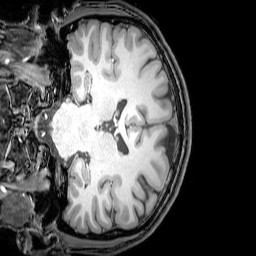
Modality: T1w
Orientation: coronal
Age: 22
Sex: male
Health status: healthy
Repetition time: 0.081 s
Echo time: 0.037 s